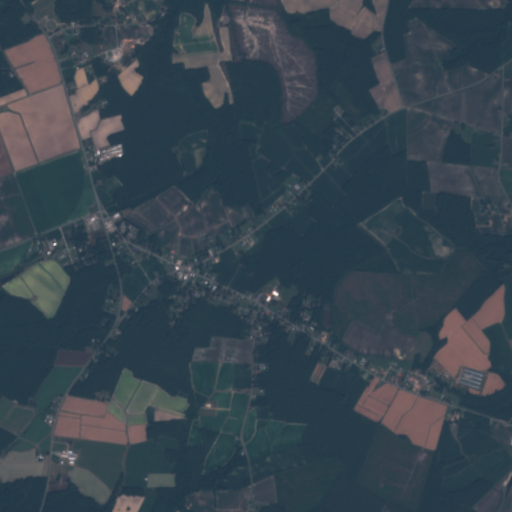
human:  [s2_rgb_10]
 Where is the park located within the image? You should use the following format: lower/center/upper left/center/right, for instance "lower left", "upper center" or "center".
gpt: The park is located in the upper left of the image.
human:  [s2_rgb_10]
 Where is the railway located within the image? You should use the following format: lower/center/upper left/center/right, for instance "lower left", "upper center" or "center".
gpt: The railway is located in the left of the image.
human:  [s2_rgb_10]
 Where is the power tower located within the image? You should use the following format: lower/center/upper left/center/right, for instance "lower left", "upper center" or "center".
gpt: There is no power tower in the image.